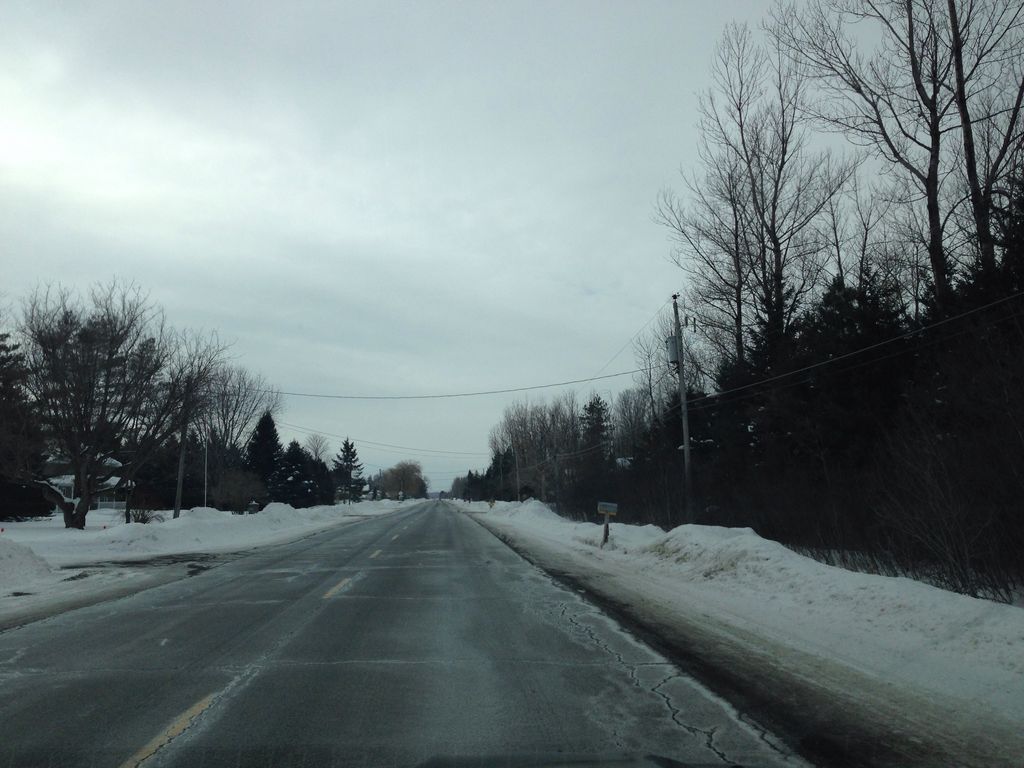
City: ottawa-gatineau